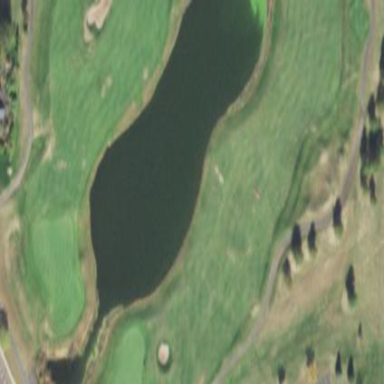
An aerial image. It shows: Picturesque scene of golf course with lateral water hazard.